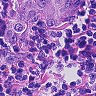
Metastatic tissue present: yes